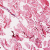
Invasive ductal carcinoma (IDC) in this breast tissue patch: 0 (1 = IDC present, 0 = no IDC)